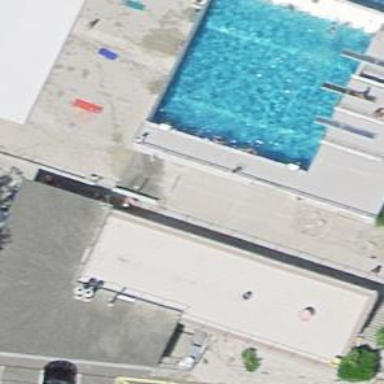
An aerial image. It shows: Swimming pool within leisure land area designed for swimming activities.